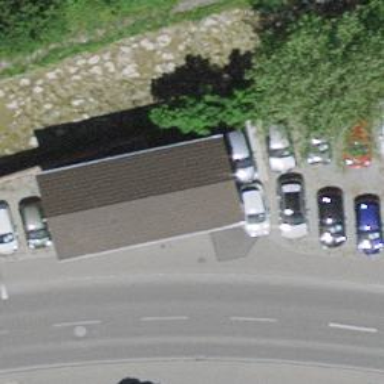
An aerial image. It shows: Service building.